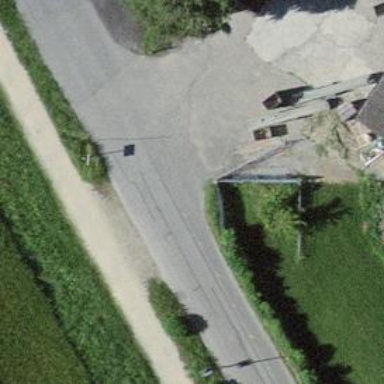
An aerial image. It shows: Compacted footway.